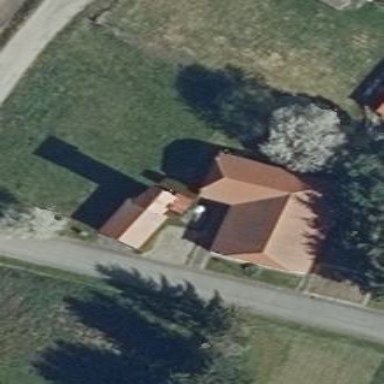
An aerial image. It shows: Simple house.